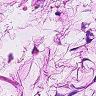
Metastatic tissue present: no